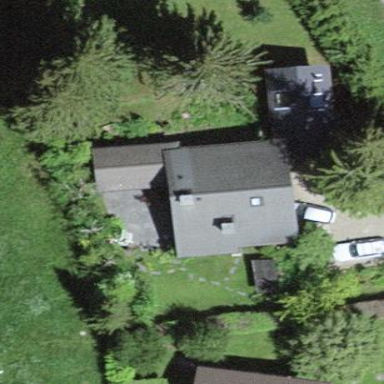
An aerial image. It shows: Simple house.